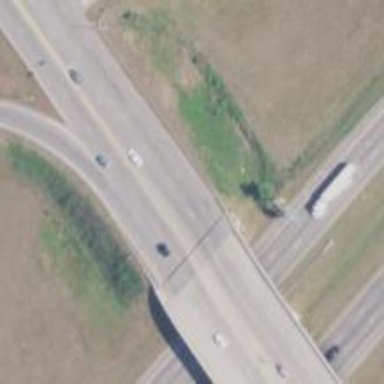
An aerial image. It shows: Trunk road bridge.